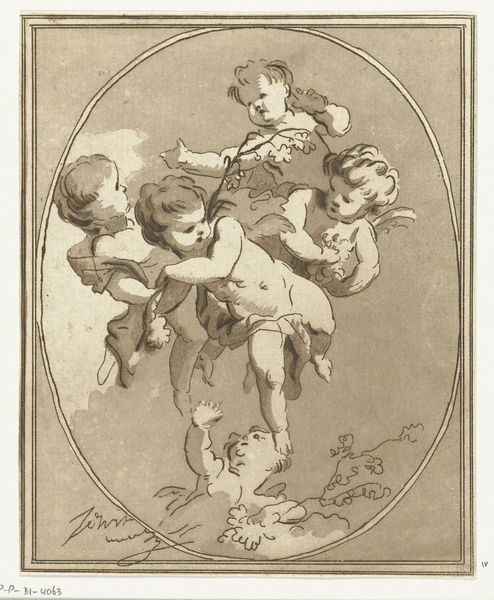
Titel: Vijf putti met bloemtakken
Künstler: Anthonie van den Bos
Standort: Amsterdam
Institution: Rijksmuseum
Schlagwörter: fleur, enfants, ange, anges, putti, ailes, groupe, chérubins, chérubin, puti